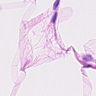
Metastatic tissue present: no